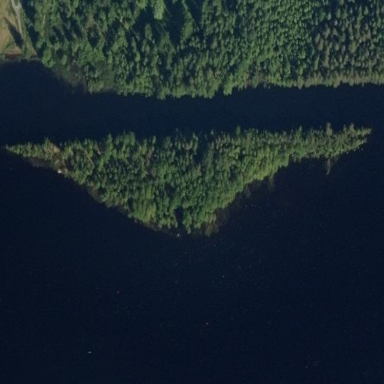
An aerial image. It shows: Islet surrounded by woodland.